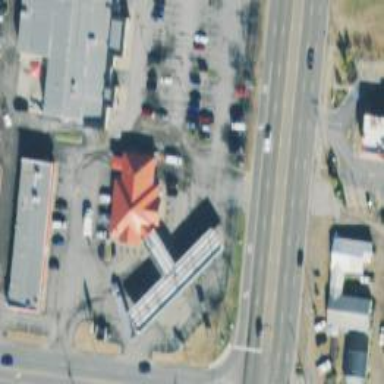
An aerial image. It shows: Convenience shop.